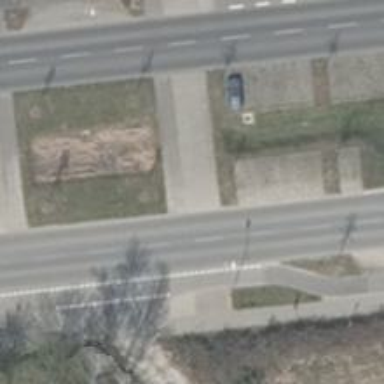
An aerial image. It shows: Unmarked footway crossing with pedestrian island.